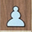
Piece: wP